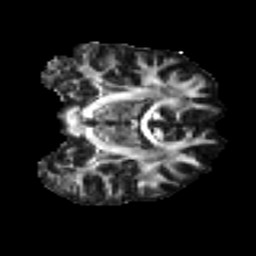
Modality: FA
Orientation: coronal
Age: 26
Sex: male
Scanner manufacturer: ge
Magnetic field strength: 3 T
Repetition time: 7.8 s
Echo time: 0.0609 s